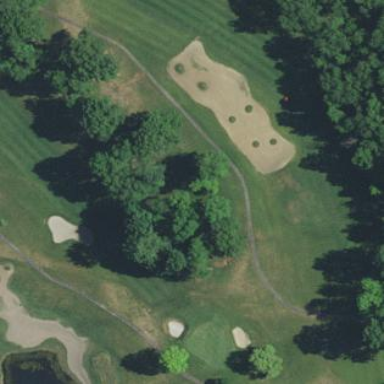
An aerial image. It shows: Golf fairway surrounded by grass.